Question: Let's say I have the following data:
'''
z <- structure(list(EVTYPE = c("AAA", "BBB", "CCC", "DDD", "ZZZ",
"WWW", "AAA", "BBB", "CCC", "DDD", "ZZZ", "WWW"), variable = structure(c(1L,
1L, 1L, 1L, 1L, 1L, 2L, 2L, 2L, 2L, 2L, 2L), .Label = c("ZOMBIES",
"PLANTS"), class = "factor"), value = c(354, 765, 389, 321, 438,
NA, 121, 10, 90, 300, NA, 212)), .Names = c("EVTYPE", "variable",
"value"), row.names = c(NA, -12L), class = "data.frame")
'''
And then I plot it like this:
'''
ggplot(z, aes(EVTYPE, value, fill = variable)) +
geom_bar(stat = "identity", position = "dodge") +
facet_wrap( ~ variable, scales = "free") +
theme(axis.text.x = element_text(angle=90, vjust=1))
'''
With the following result:

And the question would be: is there any way not to display the empty space for the factor 'WWW' on the left and for the factor 'ZZZ' on the right (as you see, both got 'NAs' in the original dataframe)?
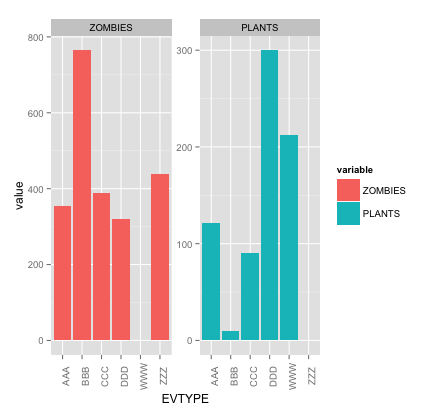
Answer: This can be done with 'na.omit' in the following way:
'''
ggplot(na.omit(z), aes(EVTYPE, value, fill = variable)) +
geom_bar(stat = "identity", position = "dodge") +
facet_wrap( ~ variable, scales = "free") +
theme(axis.text.x = element_text(angle=90, vjust=1))
'''
Here's the result:
Hope this helps.